Question: Using C# MVC4
My View:
'''
@using Universe.Models
@model UserModel
@section css {
<link href="@Url.Content("~/Content/assets/charcreation.css")" rel="stylesheet"/>}
@using (Html.BeginForm("AddUser","Home", FormMethod.Post))
{
<div class="row-fluid">
<table id="tblBio">
<tr>
<td class="span3">
<span class="labeltext">Alias:</span>
</td>
<td class="span5">
@Html.TextBox(Model.Alias)
</td>
<td class="span4">
<span class="ui-state-highlight hidden"></span>
</td>
</tr>
'''
My Model:
'''
public class UserModel
{
public int Id { get; set; }
public string Alias { get; set; }
public string Email { get; set; }
public string Password { get; set; }
public bool IsExternal { get; set; }
public UserModel()
{
}
public UserModel(User user)
{
if (user == null) return;
Alias = user.Alias;
}
}
'''
But, I keep getting the error:

When I try to debug it, it doesn't even go into the 'Html.TextBox' method or into my model.
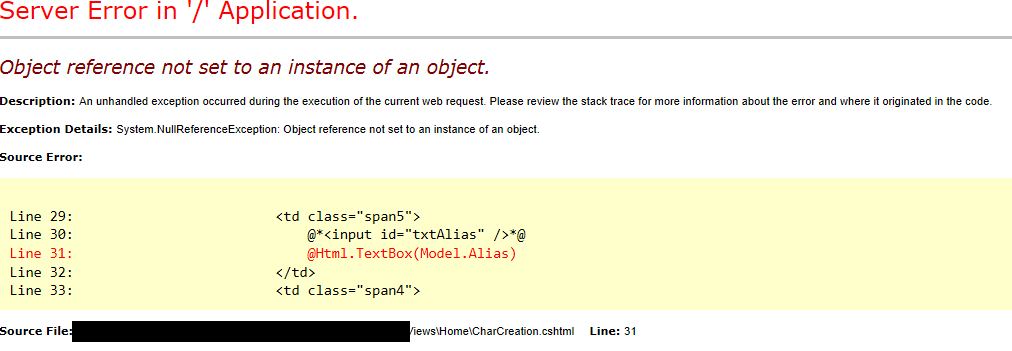
Answer: Without seeing your controller action, my guess would be that your model is null.
In your controller, make sure you are passing an instance of the model to your view. For example:
'''
return View(new UserModel());
'''
Instead of:
'''
return View();
'''